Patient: sex M, age 70
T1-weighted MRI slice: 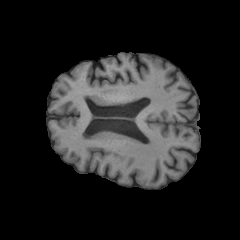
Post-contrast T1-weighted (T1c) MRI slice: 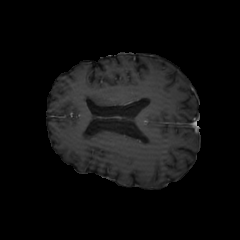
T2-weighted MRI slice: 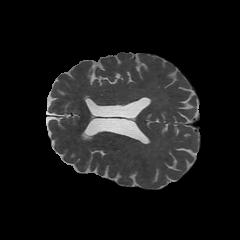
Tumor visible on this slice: no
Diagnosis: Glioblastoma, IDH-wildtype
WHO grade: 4